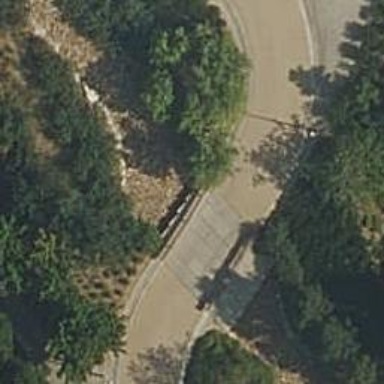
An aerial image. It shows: Footway bridge with concrete surface.